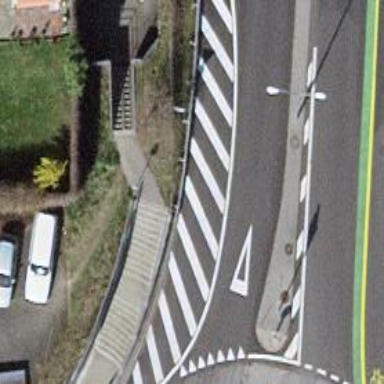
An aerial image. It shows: Set of steps on the road.